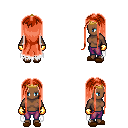
a pixel art fantasy rpg character, female body template, human, dark skin, white tattered cape, magenta pants, red extra-long hairstyle, gold tiara, gold gloves, brown slippers, four views (front, back, left, right), 2x2 character sprite sheet, small pixel art, hard edges, no anti-aliasing